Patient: sex F, age 59
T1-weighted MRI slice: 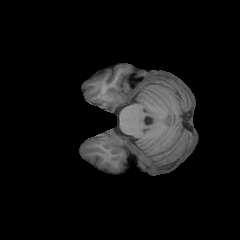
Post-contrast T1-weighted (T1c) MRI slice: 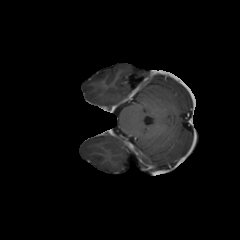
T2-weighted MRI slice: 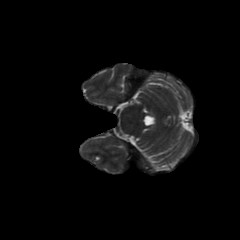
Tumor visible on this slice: no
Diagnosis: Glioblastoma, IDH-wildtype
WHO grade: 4